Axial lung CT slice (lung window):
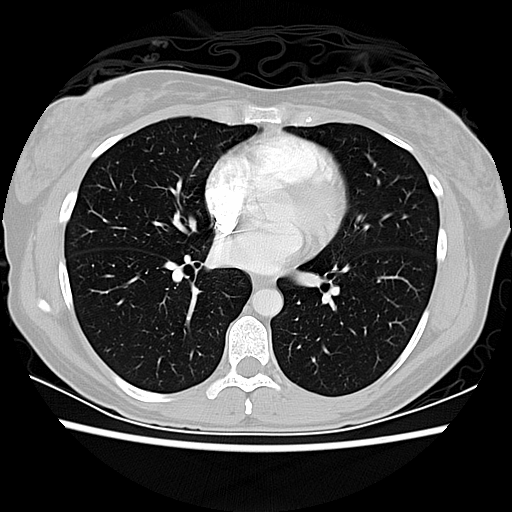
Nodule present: no